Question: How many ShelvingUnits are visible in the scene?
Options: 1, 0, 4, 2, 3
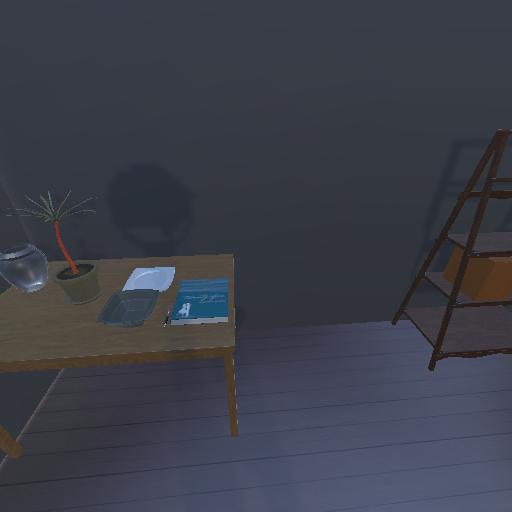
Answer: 1